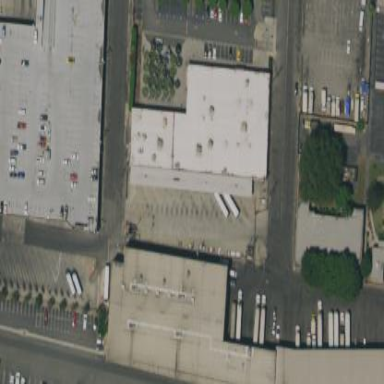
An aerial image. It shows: Building serving as bus station.